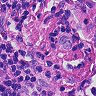
Metastatic tissue present: no